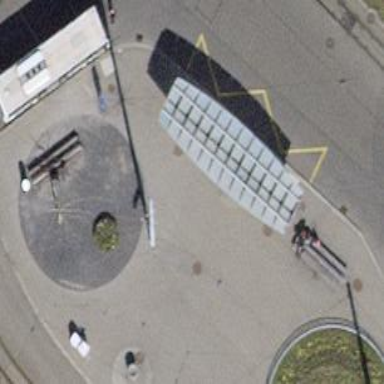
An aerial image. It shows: Shelter for public transport.